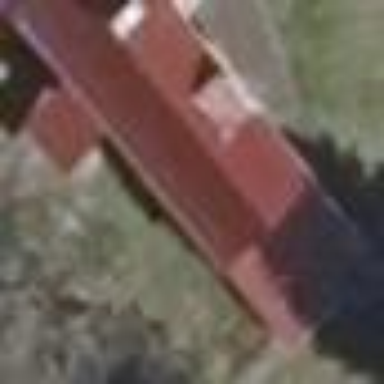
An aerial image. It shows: Building with flat roof painted red.